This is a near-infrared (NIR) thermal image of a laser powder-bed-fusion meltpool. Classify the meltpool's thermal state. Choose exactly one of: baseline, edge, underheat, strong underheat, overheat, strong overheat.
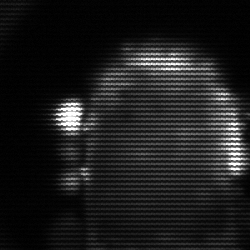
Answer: baseline